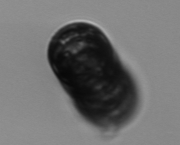
Label: Paralia_sulcata